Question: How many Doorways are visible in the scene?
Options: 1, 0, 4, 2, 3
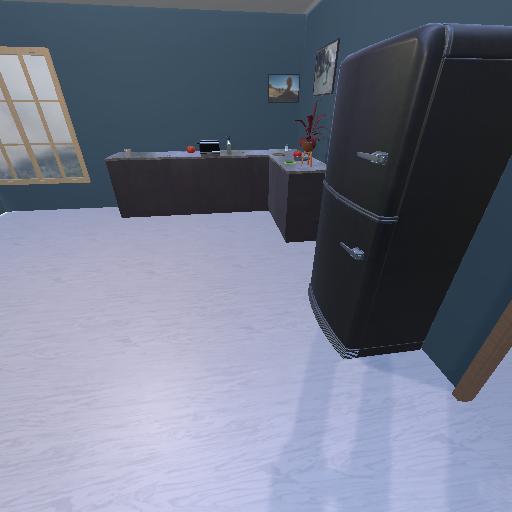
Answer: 1